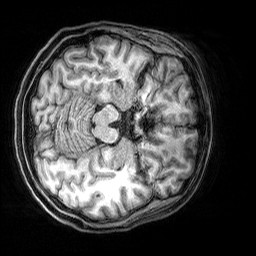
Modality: T1w
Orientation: axial
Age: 24
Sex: female
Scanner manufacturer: siemens
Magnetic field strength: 3 T
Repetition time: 2.5 s
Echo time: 0.00369 s